Field crop: maize
Growth stage: 2
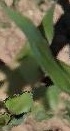
Species: maize